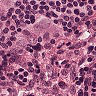
Metastatic tissue present: yes